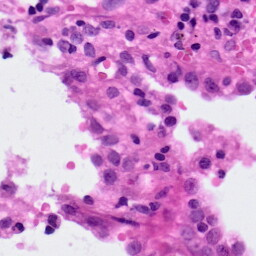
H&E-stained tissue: Lung